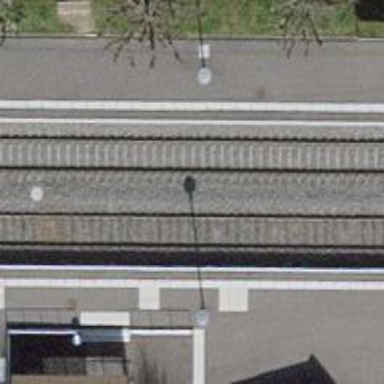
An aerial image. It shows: Railway halt station for public transport.